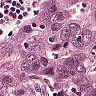
Metastatic tissue present: yes